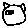
Label: cat